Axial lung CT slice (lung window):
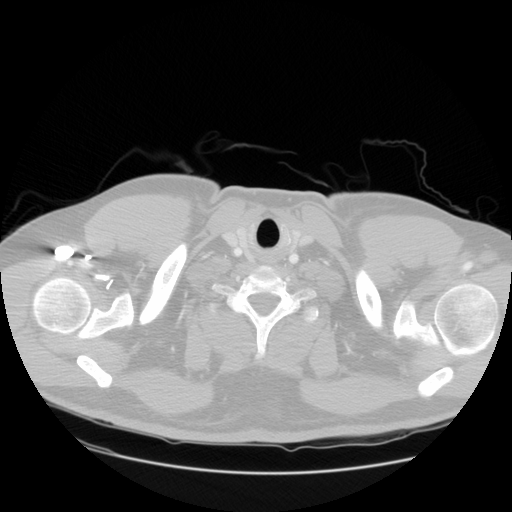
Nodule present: no